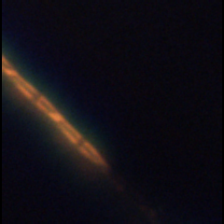
Taxon: Psuedo-nitzschia
Group: Diatoms